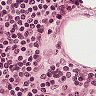
Metastatic tissue present: no